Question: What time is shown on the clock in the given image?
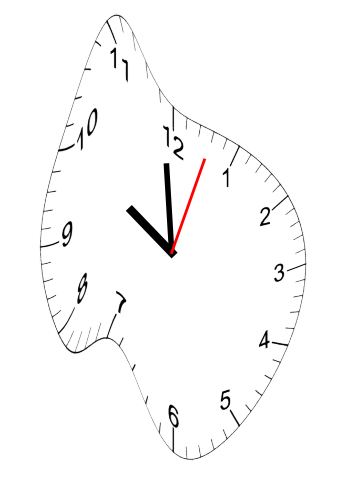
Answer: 09:59:03